Field crop: tomato
Growth stage: 1
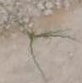
Species: cyperus